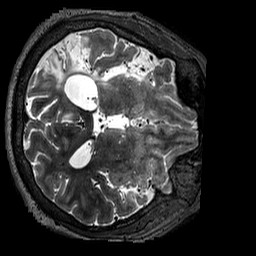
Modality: T2w
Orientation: axial
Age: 41
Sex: male
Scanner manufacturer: siemens
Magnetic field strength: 3 T
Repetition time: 3.2 s
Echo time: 0.567 s